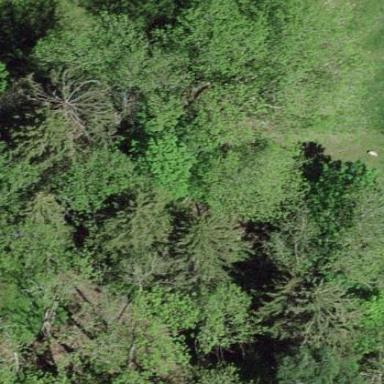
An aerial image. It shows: Forest area.